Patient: sex F, age 56
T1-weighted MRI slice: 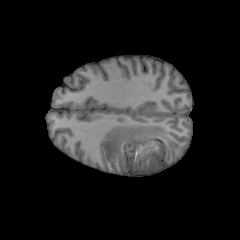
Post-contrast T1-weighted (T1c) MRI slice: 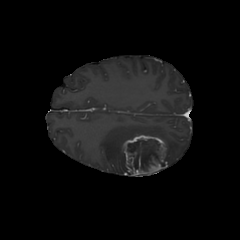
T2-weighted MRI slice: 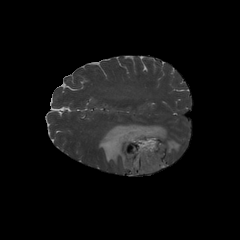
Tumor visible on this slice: yes
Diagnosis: Glioblastoma, IDH-wildtype
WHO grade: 4